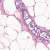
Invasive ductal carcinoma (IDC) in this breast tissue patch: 0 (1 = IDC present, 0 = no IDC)